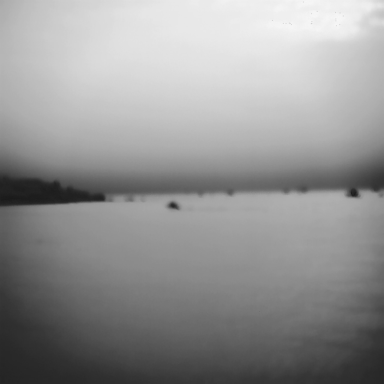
There is a canoe in the infrared image.